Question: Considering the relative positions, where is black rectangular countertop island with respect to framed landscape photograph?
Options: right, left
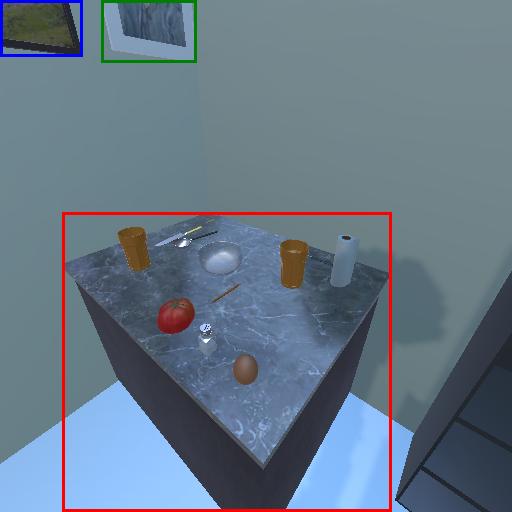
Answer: right